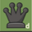
Piece: bQ